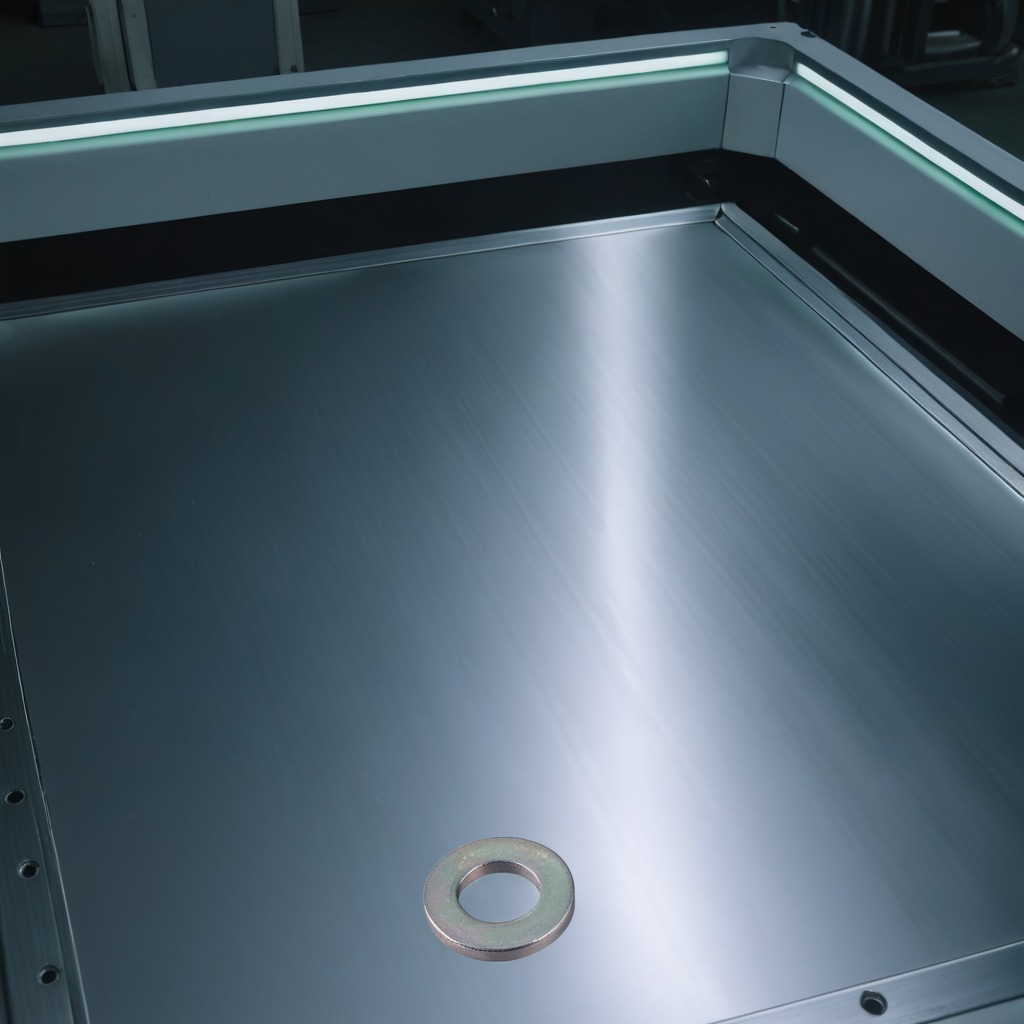
A flat metal washer lies on the metal table in a machine shop under fluorescent lights.